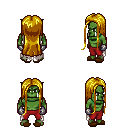
a pixel art fantasy rpg character, male body template, orc, green skin, gray tattered cape, red pants, blonde extra-long hairstyle, metal gloves, brown slippers, four views (front, back, left, right), 2x2 character sprite sheet, small pixel art, hard edges, no anti-aliasing